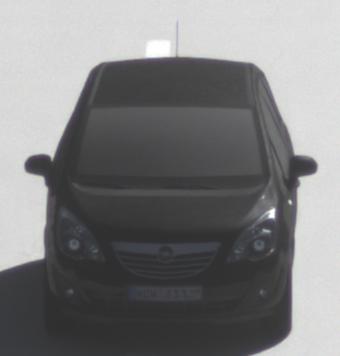
Make: Opel
Model: Meriva 1.4
Detailed model: Meriva (B)
Model produced from: 2010/05
Model produced until: 2013/11
Doors: 5
Color: black
Road condition: dry road
Daytime: morning or afternoon
Contrast: medium contrast